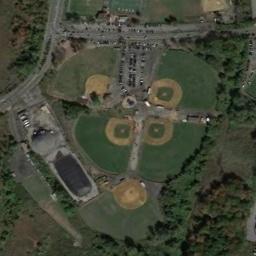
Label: baseball_diamond